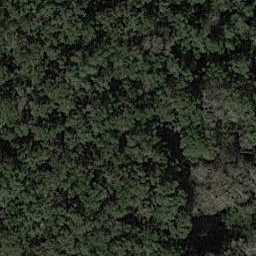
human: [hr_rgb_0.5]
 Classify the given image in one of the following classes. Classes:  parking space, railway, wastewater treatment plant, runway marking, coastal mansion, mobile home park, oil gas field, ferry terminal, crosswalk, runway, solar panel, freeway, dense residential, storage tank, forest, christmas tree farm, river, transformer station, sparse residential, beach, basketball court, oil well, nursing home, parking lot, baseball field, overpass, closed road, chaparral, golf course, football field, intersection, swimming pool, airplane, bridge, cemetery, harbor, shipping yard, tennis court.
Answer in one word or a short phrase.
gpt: forest